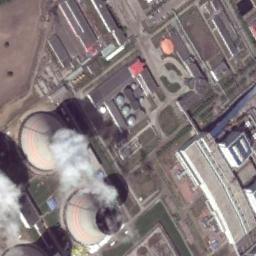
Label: thermal_power_station